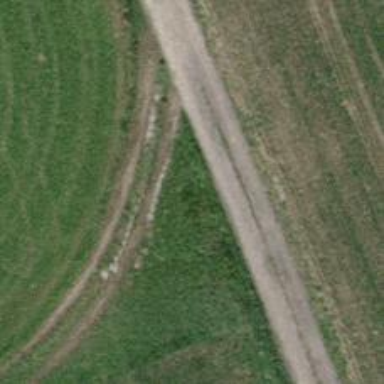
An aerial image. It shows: Track with grade 3 surface.